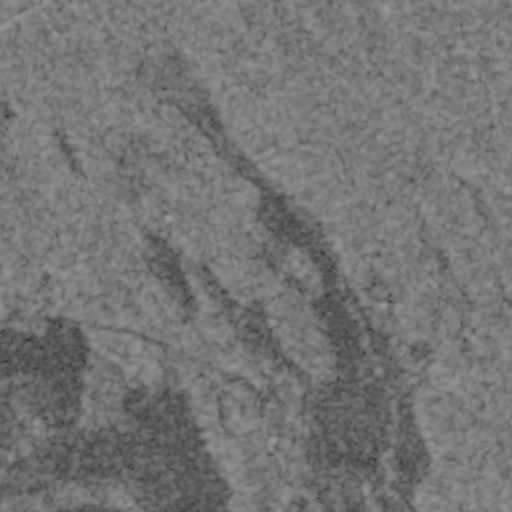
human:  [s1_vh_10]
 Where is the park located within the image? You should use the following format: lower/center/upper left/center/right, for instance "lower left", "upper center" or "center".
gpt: The park is located in the upper left of the image.
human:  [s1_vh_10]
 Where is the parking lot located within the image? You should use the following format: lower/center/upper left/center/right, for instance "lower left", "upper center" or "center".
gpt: The parking lot is located in the lower left of the image.
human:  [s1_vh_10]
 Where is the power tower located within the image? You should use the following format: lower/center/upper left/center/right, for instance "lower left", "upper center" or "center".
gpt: The power tower is located in the lower center of the image.
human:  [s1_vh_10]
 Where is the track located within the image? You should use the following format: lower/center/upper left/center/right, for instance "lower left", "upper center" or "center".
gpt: There is no track in the image.

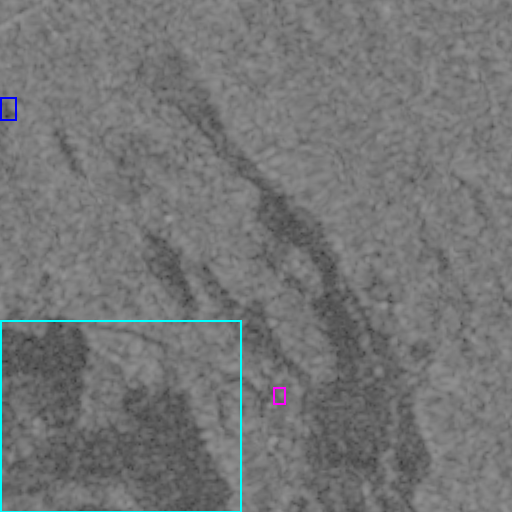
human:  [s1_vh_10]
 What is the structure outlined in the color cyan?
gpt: The structure outlined in cyan is a crop field.
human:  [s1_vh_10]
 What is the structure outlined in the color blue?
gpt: The structure outlined in blue is a park.
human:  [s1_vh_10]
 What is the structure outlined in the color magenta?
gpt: The structure outlined in magenta is a parking lot.
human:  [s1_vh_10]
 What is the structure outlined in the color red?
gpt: There is no red outline.